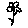
Label: flower